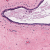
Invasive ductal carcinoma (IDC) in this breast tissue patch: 0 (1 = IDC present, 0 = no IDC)